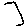
Label: hexagon